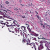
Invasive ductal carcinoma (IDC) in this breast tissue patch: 1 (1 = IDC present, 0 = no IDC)